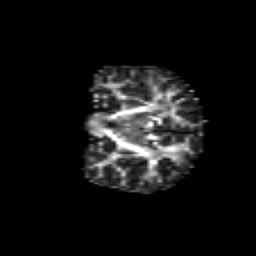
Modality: FA
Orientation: coronal
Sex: female
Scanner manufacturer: siemens
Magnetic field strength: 3 T
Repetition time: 5 s
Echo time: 0.071 s